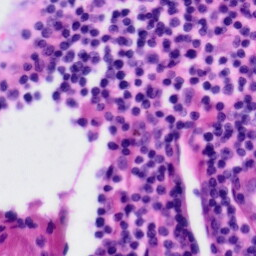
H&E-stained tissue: Tonsil